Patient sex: M
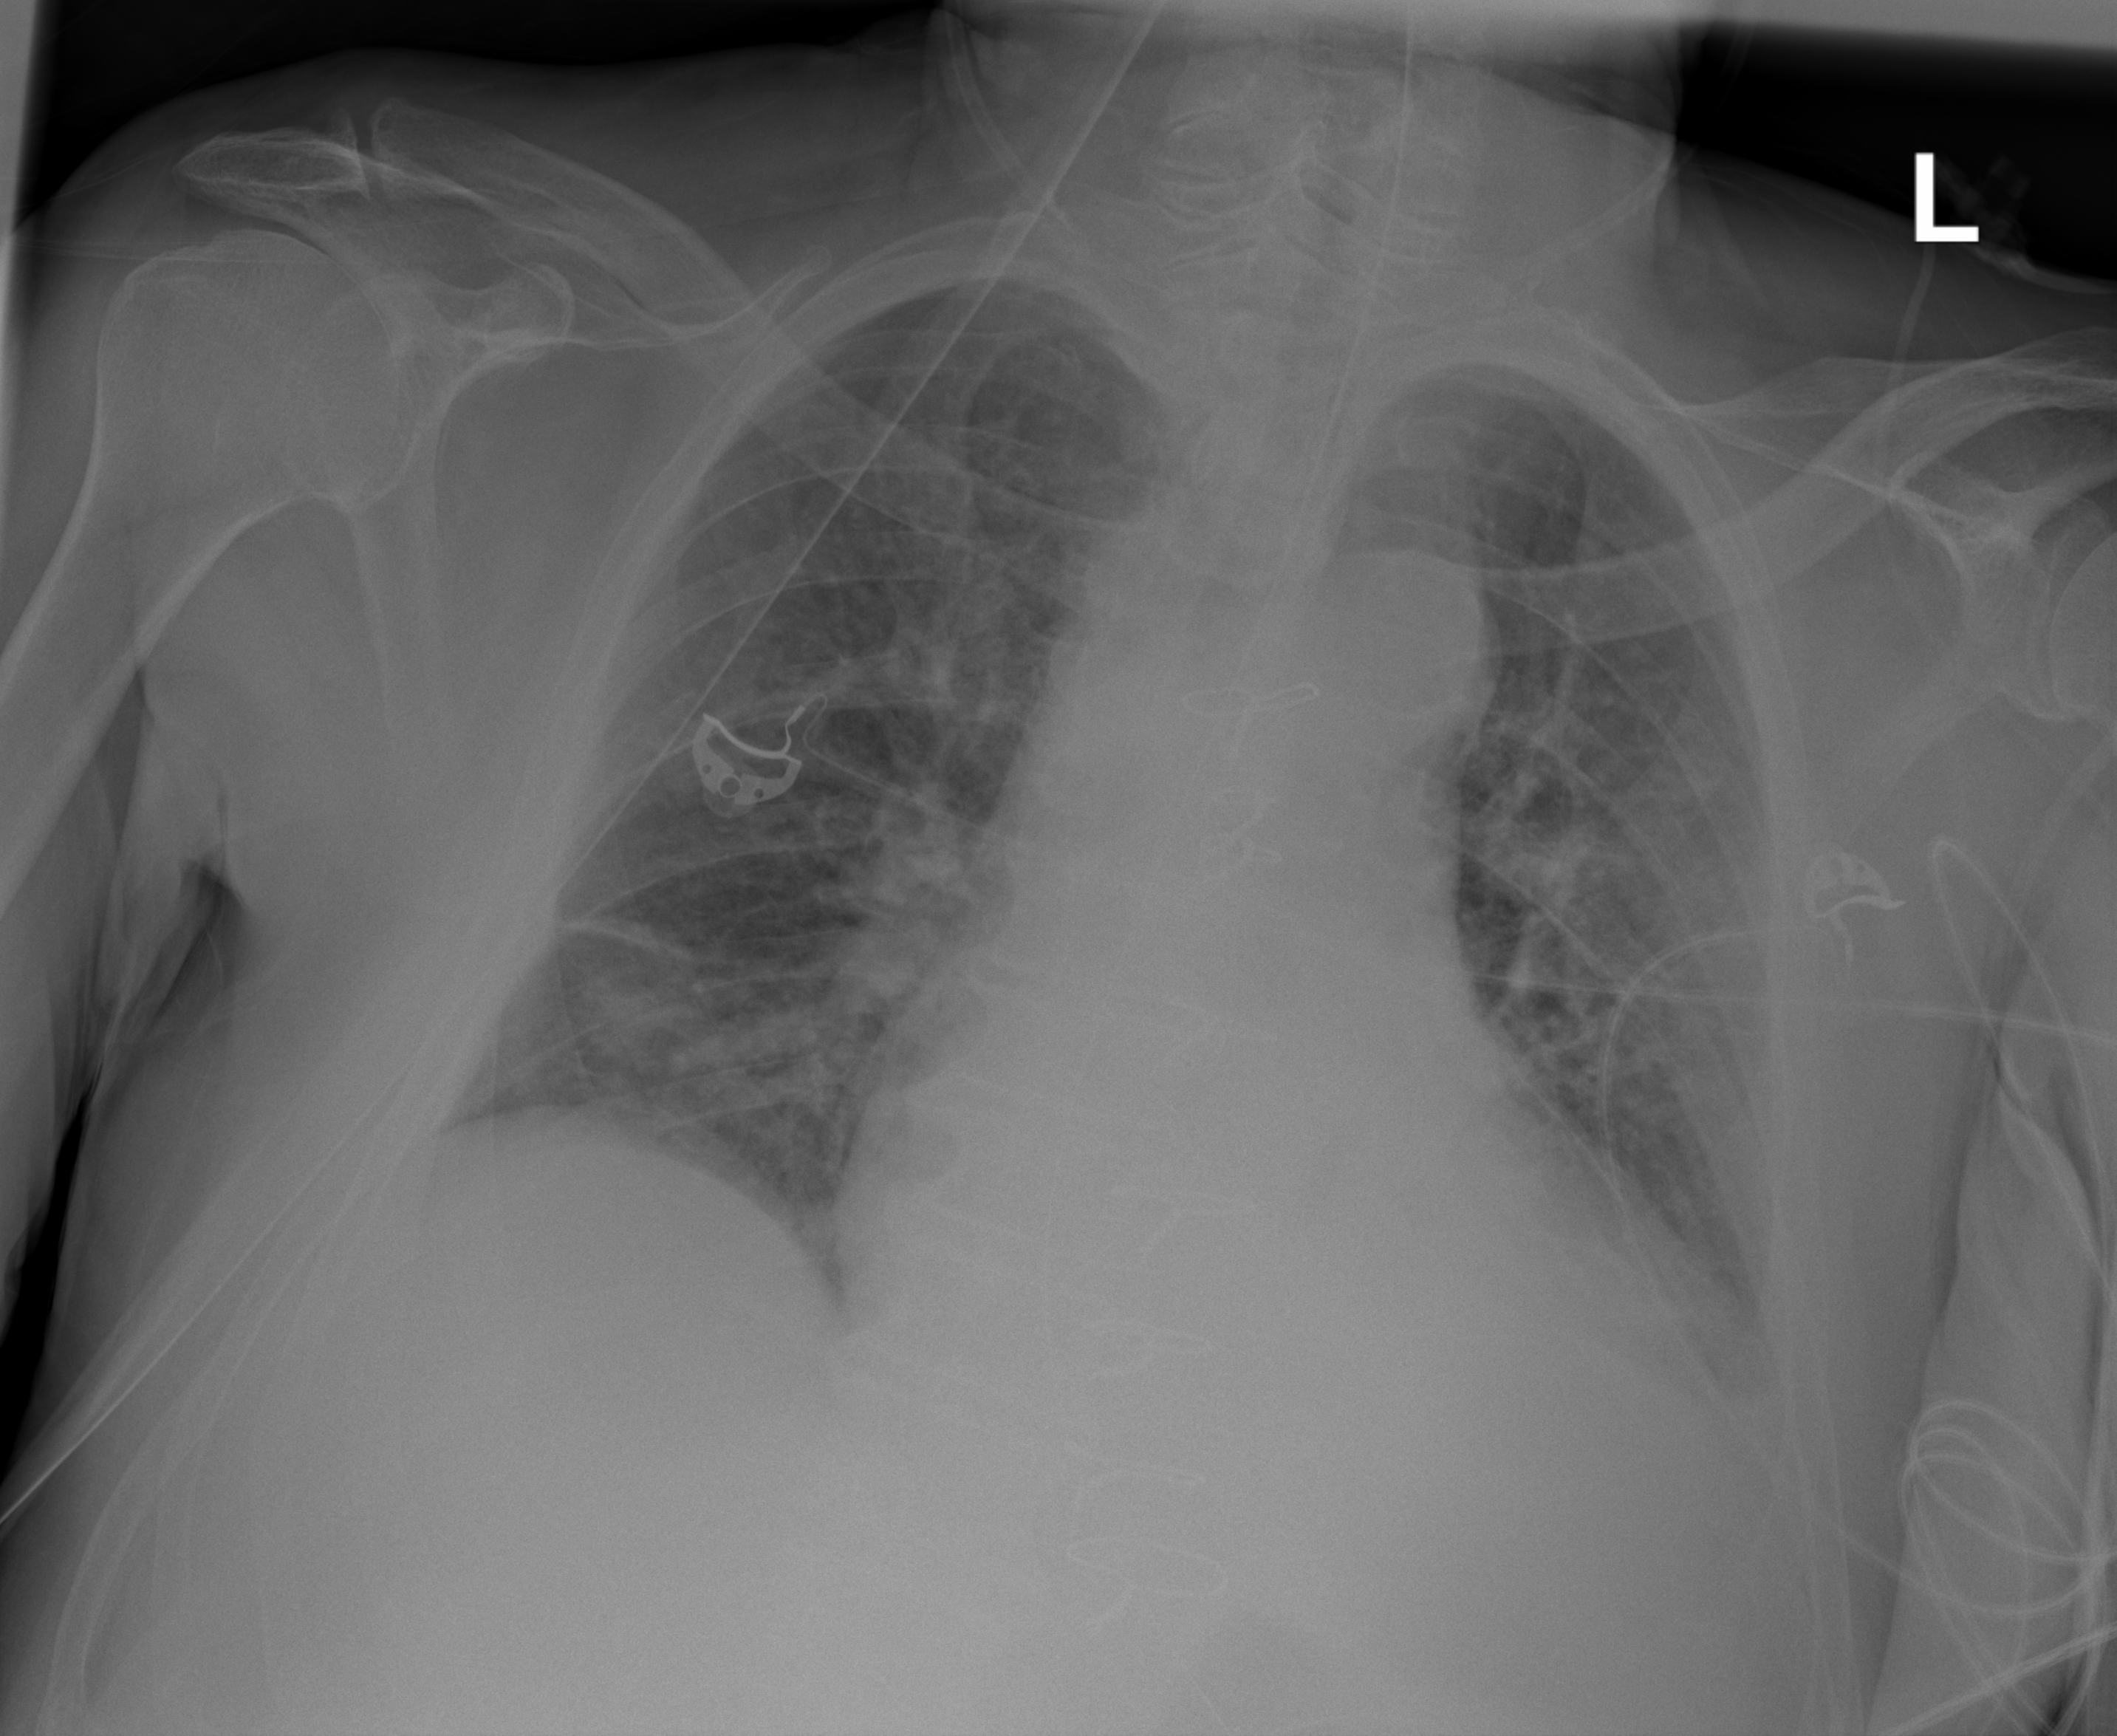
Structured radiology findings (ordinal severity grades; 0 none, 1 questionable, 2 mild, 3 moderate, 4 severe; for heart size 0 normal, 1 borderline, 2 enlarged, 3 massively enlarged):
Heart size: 1
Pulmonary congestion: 0
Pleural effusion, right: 2
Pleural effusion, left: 2
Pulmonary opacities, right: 0
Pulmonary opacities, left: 0
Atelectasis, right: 2
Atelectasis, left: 0